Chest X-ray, AP view. Patient: 77 years old, sex M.
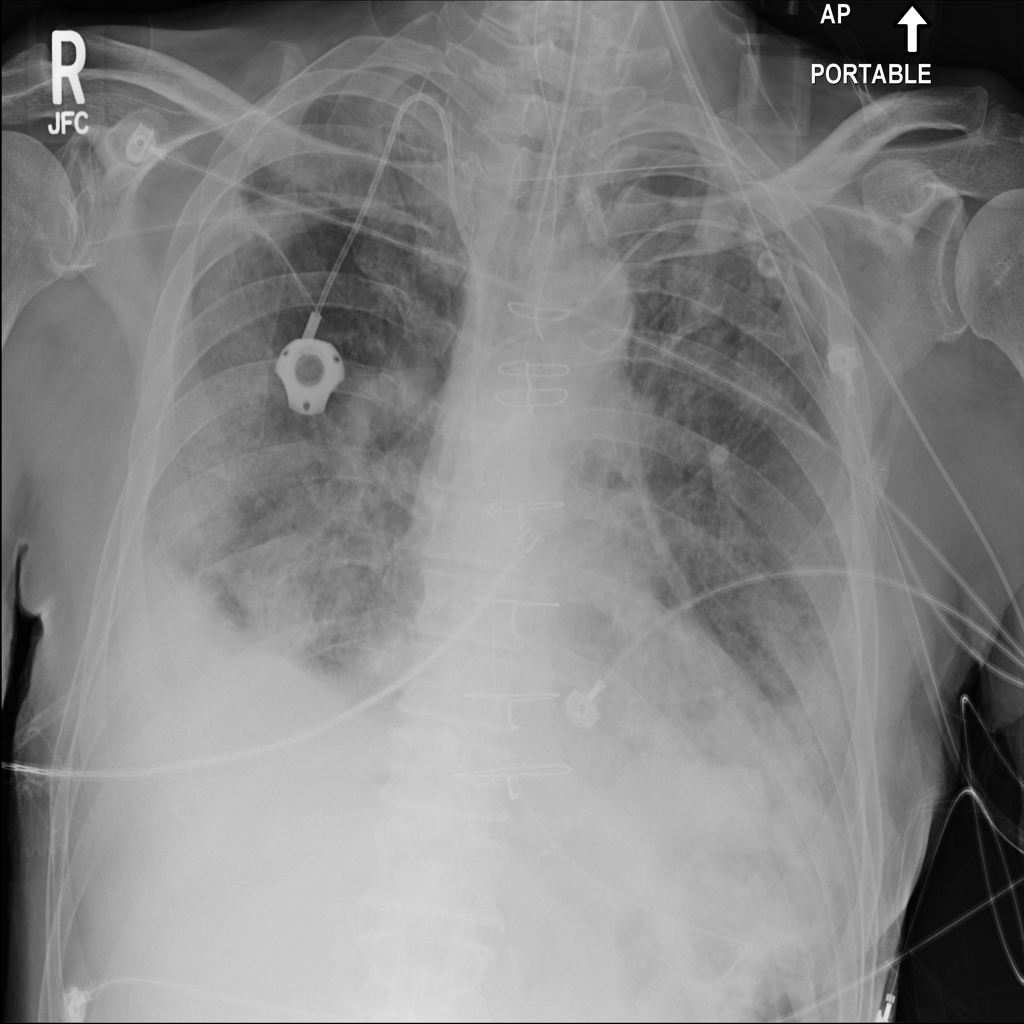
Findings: Consolidation, Effusion, Infiltration, Mass